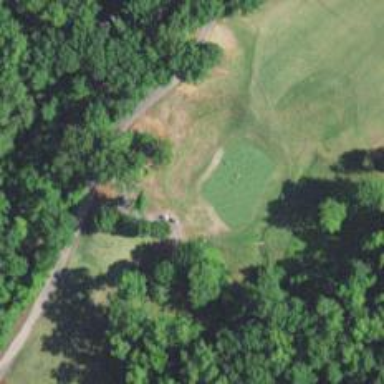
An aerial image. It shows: View of golf hole.